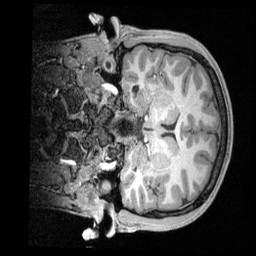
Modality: T1w
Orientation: coronal
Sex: male
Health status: ill
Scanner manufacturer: siemens
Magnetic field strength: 3 T
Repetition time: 2.4 s
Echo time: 0.00201 s